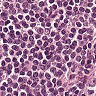
Metastatic tissue present: no